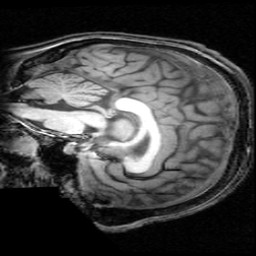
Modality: T1w
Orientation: sagittal
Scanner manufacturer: ge
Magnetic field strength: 3 T
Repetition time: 0.01222 s
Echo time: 0.005176 s